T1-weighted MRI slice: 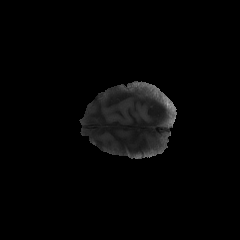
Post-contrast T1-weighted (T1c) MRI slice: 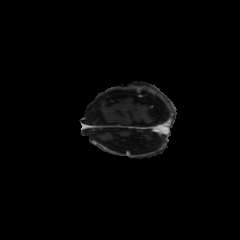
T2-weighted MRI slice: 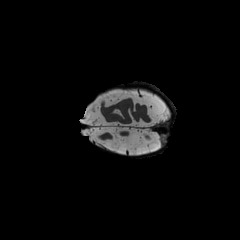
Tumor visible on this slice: no